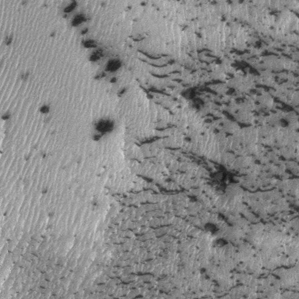
Label: frost